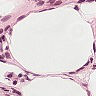
Metastatic tissue present: no